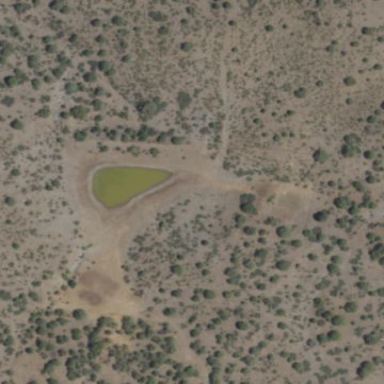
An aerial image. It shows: Watering place by natural water stream pool.